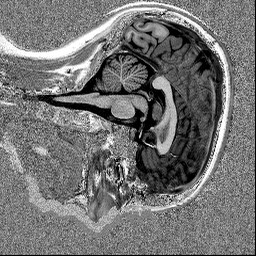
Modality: UNIT1
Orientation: sagittal
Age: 29
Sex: female
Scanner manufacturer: siemens
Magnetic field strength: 3 T
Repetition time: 5 s
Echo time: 0.00298 s